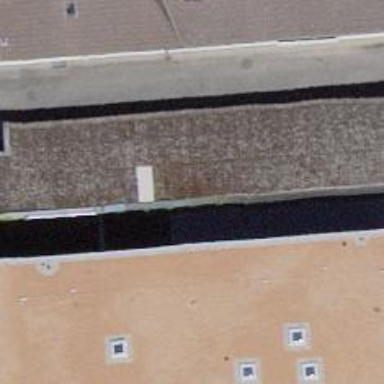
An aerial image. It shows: View of roof of building.